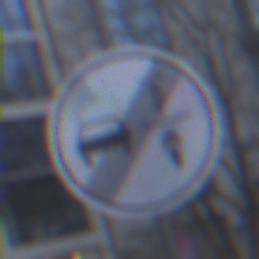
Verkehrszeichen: EndeVerbotUeberholenEinspurigeFahrzeuge
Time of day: SunriseSunset
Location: Outdoor (Urban)
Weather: PartlyCloudy
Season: NotSpecified
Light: Natural